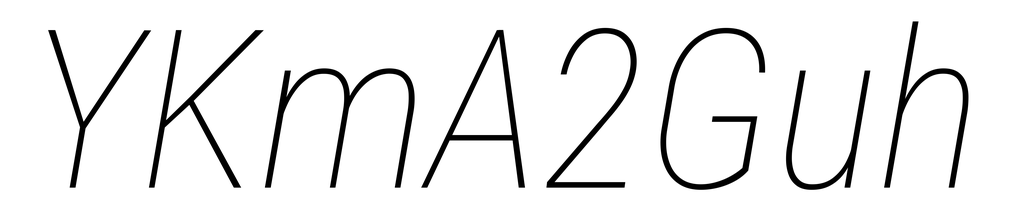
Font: Roboto-Italic_Condensed_Thin_Italic